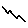
Label: zigzag